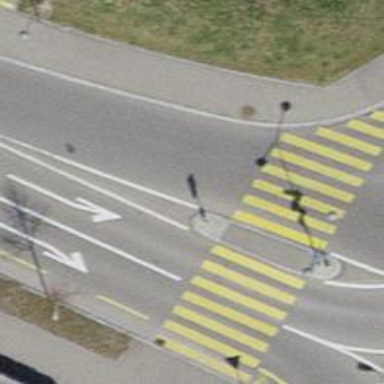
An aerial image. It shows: Kerb serving as barrier.